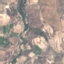
Land use / land cover class: PermanentCrop